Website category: sports
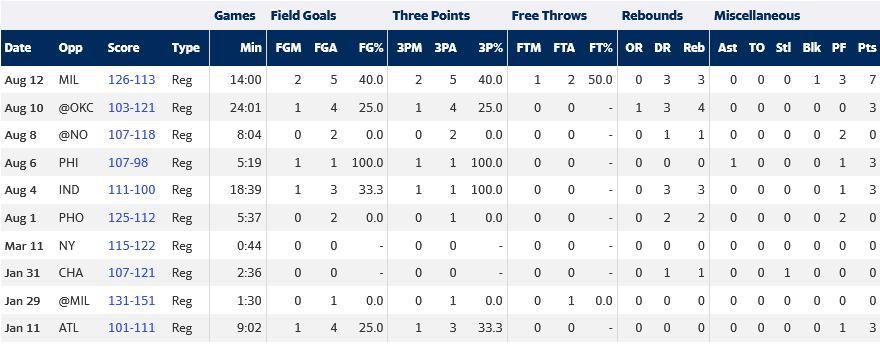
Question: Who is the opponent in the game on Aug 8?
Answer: NO

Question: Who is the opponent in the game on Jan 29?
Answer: MIL

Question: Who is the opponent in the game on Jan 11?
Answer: ATL

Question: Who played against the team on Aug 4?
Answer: IND

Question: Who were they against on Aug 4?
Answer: IND

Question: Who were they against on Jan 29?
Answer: MIL

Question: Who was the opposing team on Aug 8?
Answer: NO

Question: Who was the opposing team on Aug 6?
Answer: PHI

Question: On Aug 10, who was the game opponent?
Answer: OKC

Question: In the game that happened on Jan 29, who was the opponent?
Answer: MIL

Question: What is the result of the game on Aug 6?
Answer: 107-98

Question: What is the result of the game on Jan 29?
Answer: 131-151

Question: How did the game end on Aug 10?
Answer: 103-121

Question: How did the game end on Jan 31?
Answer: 107-121

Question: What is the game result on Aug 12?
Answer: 126-113

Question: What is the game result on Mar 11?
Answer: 115-122

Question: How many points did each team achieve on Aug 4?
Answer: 111-100

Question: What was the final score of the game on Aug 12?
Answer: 126-113

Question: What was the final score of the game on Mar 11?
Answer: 115-122

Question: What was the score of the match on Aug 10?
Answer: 103-121

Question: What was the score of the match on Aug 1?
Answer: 125-112

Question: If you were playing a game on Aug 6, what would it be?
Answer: Reg

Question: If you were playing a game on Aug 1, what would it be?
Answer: Reg

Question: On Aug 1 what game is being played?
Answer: Reg

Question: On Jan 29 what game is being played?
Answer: Reg

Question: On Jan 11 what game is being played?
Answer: Reg

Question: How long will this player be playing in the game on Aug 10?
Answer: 24:01

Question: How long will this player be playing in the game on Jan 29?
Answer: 1:30

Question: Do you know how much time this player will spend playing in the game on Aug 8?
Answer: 8:04

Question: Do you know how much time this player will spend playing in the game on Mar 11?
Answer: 0:44

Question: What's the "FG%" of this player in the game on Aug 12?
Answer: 40.0

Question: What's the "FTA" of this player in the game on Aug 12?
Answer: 2

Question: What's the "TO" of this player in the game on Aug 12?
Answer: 0

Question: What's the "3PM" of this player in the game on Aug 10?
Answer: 1

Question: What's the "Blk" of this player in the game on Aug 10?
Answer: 0

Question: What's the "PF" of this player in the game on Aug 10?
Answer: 0

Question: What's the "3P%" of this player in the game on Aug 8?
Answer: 0.0

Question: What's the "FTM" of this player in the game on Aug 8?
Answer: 0

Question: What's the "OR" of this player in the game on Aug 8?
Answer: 0

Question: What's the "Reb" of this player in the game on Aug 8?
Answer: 1

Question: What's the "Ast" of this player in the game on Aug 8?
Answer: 0

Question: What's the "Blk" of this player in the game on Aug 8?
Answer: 0

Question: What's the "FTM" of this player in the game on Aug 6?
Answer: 0

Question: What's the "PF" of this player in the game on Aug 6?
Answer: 1

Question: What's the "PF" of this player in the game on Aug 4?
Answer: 1

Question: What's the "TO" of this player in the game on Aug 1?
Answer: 0

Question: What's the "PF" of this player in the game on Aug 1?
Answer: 2

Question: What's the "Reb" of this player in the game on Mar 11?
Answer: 0

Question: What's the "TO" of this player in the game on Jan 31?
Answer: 0

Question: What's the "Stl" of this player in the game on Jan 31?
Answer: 1

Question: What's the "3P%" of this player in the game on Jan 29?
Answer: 0.0

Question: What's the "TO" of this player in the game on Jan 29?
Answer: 0

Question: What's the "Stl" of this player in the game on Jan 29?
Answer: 0

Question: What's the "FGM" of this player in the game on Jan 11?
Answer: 1

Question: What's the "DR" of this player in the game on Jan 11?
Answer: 0

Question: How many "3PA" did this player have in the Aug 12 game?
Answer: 5

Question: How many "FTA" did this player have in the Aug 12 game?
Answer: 2

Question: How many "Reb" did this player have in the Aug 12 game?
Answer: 3

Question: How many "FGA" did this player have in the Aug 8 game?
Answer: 2

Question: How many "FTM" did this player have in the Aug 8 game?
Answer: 0

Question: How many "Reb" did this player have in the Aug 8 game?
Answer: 1

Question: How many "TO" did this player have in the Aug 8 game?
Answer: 0

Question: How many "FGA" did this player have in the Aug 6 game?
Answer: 1

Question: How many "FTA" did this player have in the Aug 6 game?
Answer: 0